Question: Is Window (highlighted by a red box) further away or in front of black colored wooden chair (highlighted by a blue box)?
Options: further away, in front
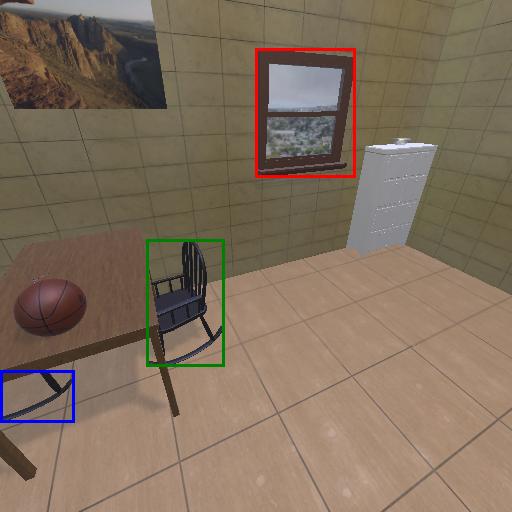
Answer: further away